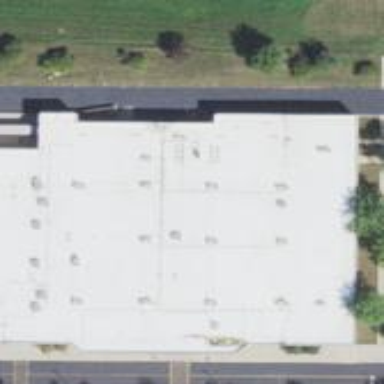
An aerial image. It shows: Retail building.